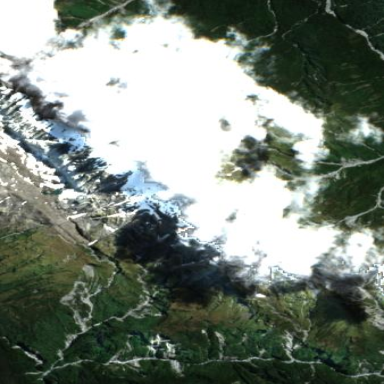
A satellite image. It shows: Stunning view of glacier.